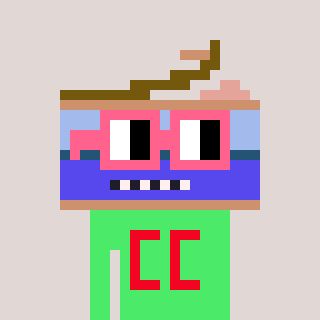
a pixel art character with square pink glasses, a canned ham-shaped head and a teal-colored body on a warm background